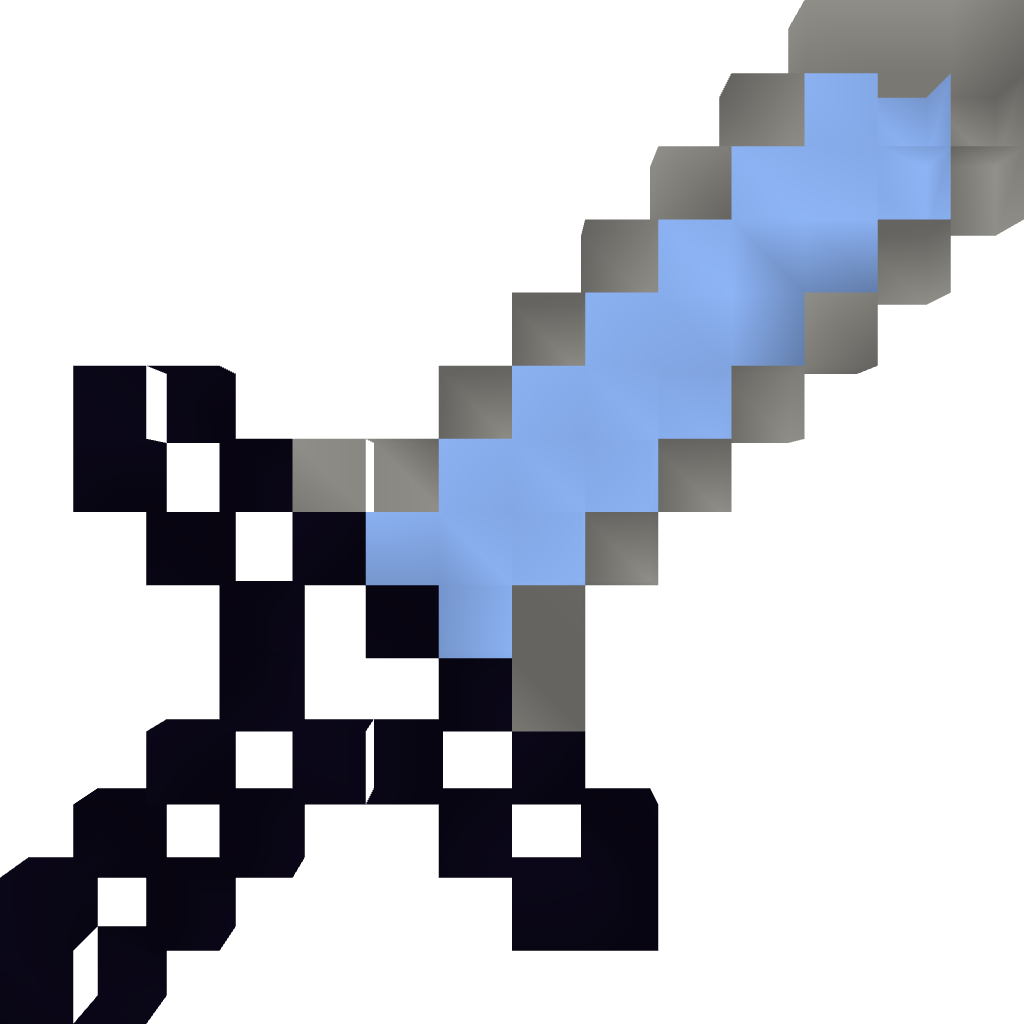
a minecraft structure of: Ice sword